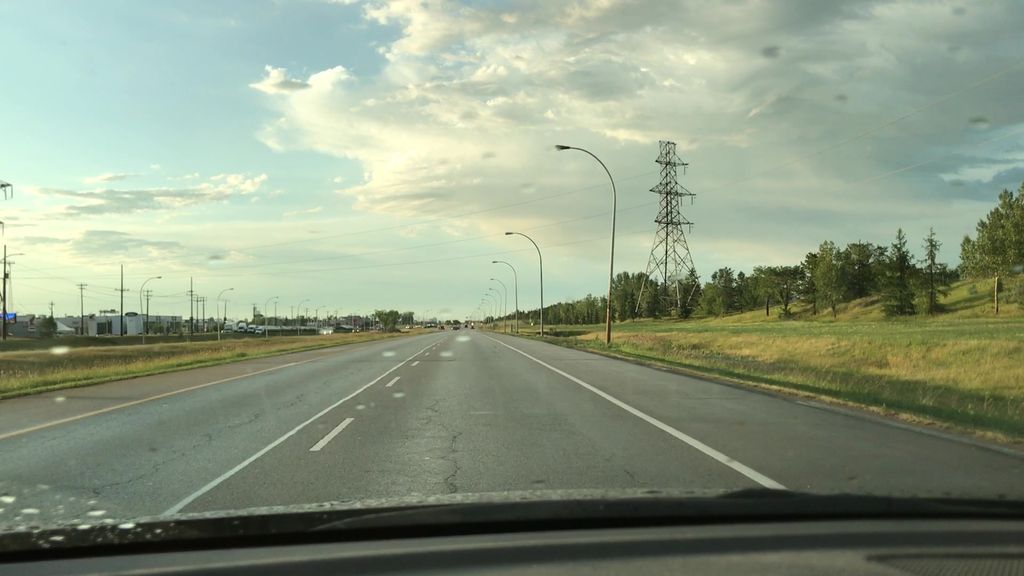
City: edmonton